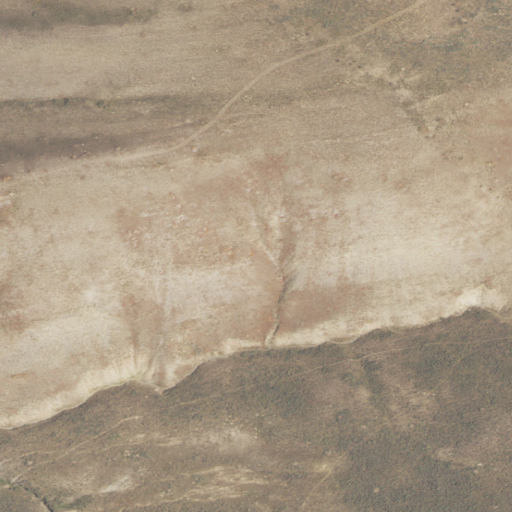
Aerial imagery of mountain in Wyoming named Eli Hill containing only shrub